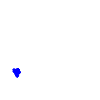
Particle: pion